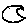
Label: moon